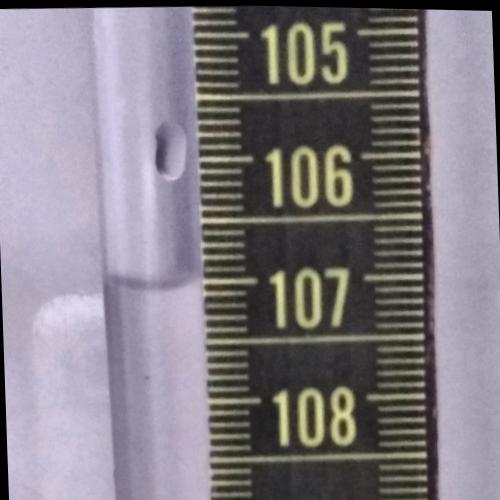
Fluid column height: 107.0 cm